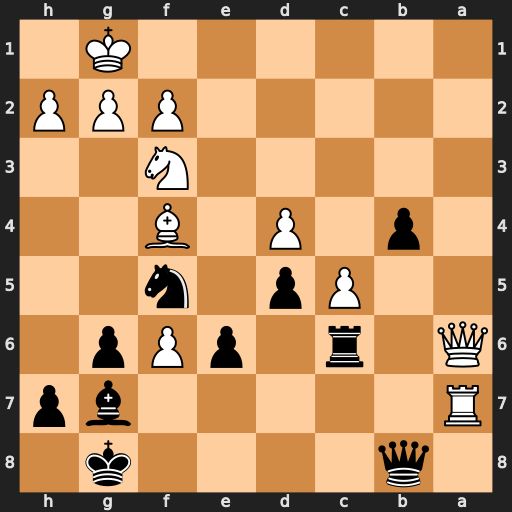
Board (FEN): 1q4k1/R5bp/Q1r1pPp1/2Pp1n2/1p1P1B2/5N2/5PPP/6K1
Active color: b
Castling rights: -
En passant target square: -
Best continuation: Rxa6 Bxb8 Rxa7 Bxa7 Bh6 c6 b3